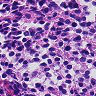
Metastatic tissue present: no